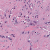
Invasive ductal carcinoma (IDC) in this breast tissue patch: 1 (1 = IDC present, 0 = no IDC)